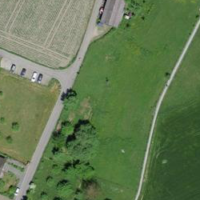
EUNIS habitat code: 24
Species observed at this site:
Campanula rotundifolia
Erigeron canadensis